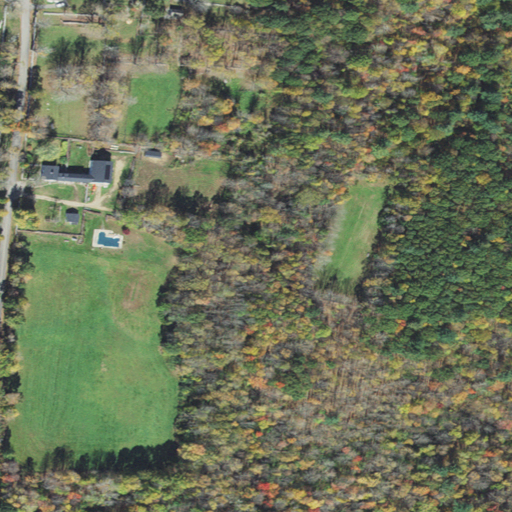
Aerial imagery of mountain in Massachusetts named Ruggles Hill containing deciduous forest, pasture, open development, woody wetlands, mixed forest, and low intensity development